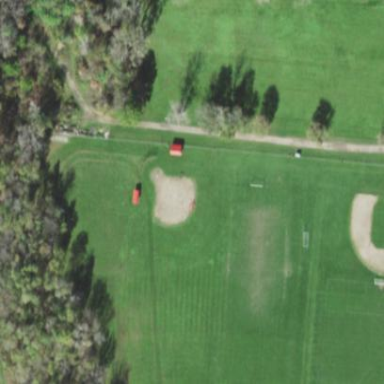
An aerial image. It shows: Softball pitch for leisure and sport activities.